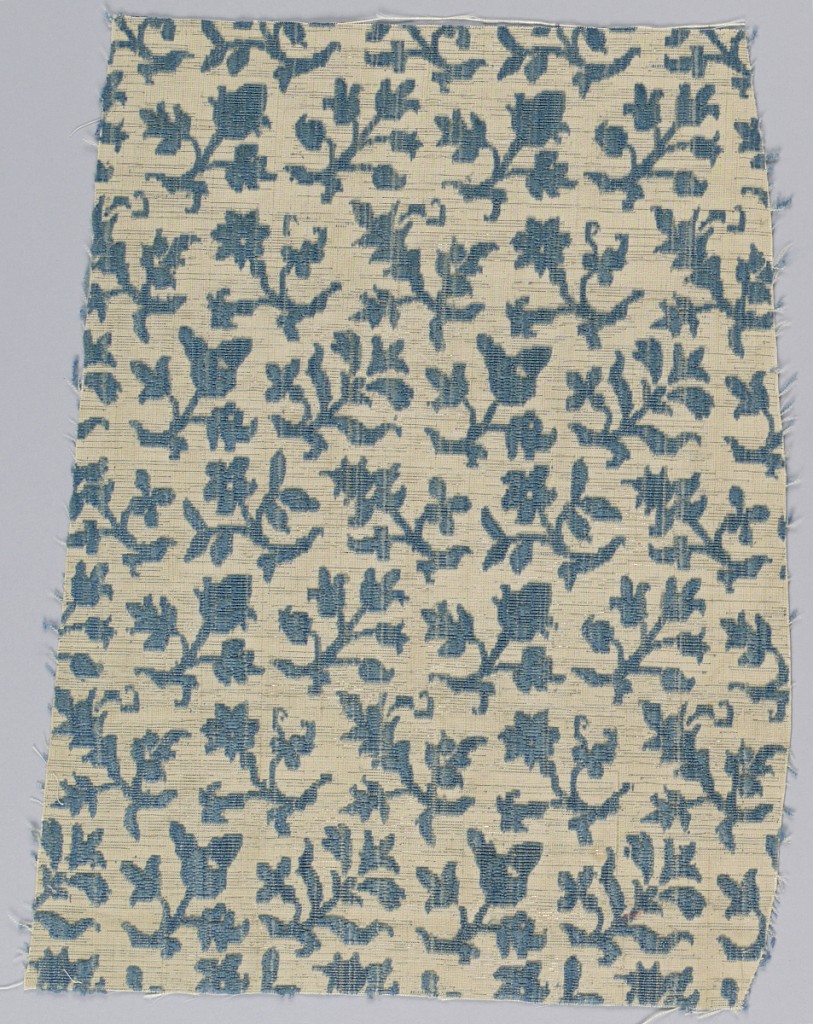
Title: Fragment
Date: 16th–early 17th century
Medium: silk Technique: cut and uncut supplementary warp pile (velvet) in a woven foundation
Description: Fragment of cut and uncut blue pile in a ground shot with silver; pattern has small flowers and sprigs.